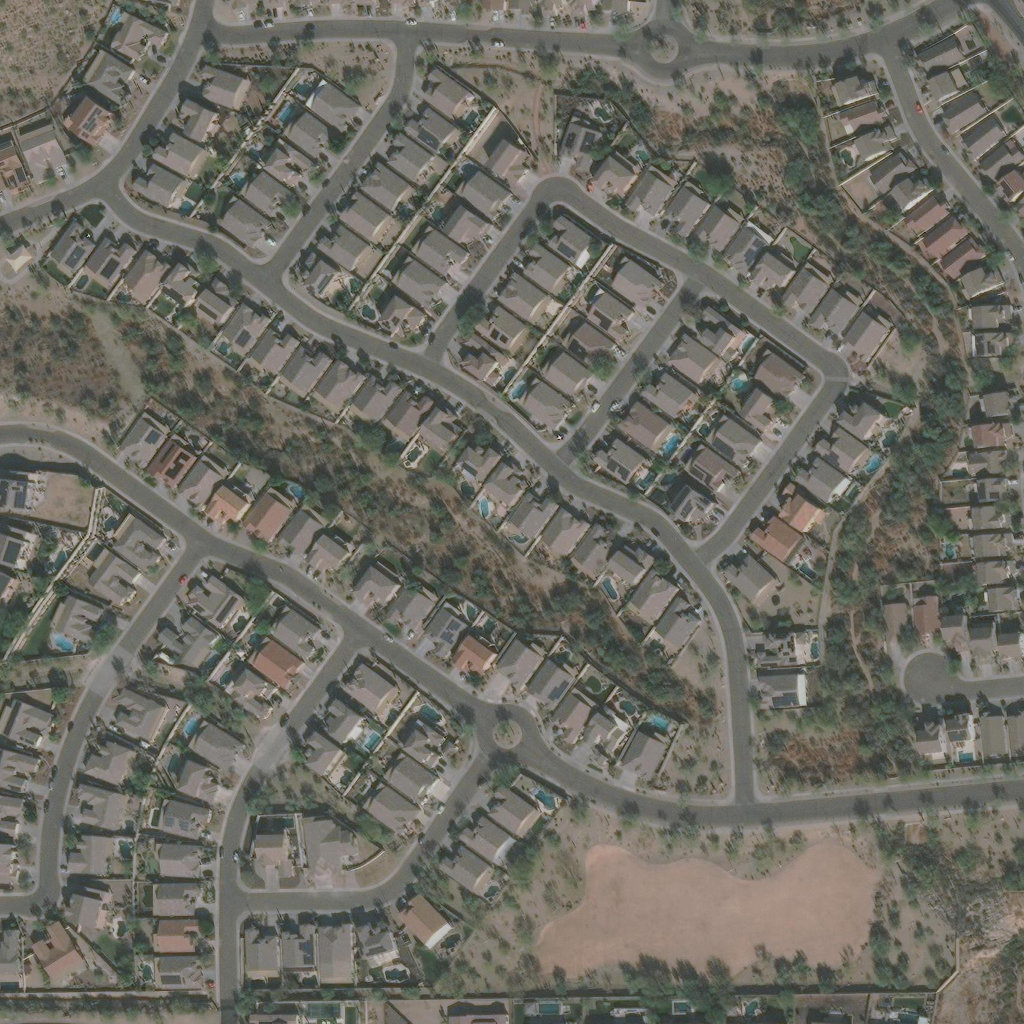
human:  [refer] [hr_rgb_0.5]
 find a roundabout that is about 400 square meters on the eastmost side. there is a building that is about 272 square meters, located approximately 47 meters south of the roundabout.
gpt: <box>[[61, 1, 67, 7, 0]]</box>

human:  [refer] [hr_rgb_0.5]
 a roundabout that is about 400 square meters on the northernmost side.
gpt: <box>[[61, 1, 67, 7, 0]]</box>